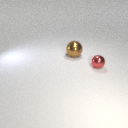
large brown metal sphere to the left of small red metal sphere